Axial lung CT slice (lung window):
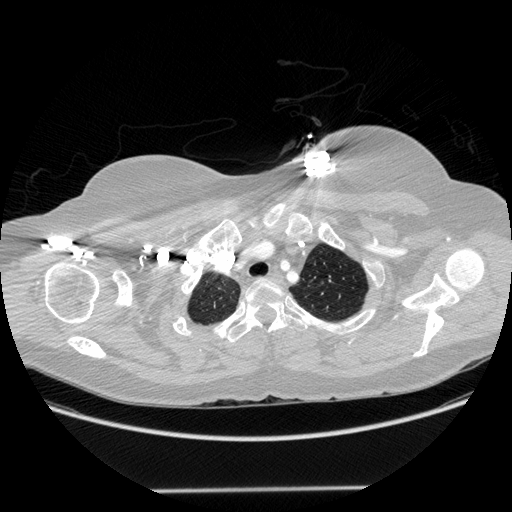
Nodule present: no